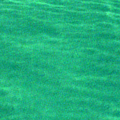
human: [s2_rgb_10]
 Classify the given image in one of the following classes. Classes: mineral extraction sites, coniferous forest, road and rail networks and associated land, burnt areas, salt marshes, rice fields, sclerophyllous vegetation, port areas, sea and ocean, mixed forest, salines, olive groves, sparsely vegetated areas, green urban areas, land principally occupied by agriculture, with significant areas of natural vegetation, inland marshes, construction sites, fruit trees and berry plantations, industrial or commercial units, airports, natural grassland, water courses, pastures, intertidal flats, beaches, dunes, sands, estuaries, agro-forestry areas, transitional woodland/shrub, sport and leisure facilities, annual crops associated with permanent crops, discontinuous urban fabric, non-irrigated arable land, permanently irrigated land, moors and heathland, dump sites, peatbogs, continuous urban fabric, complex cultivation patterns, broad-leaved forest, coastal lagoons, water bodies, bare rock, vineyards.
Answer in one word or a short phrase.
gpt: sea and ocean